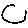
Label: circle